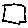
Label: square